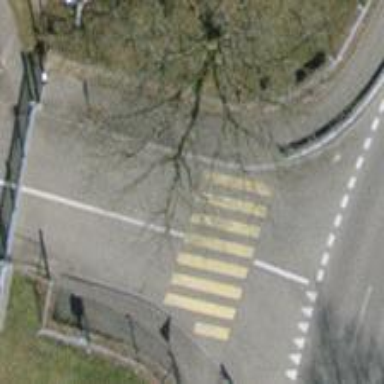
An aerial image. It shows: Marked crossing on the road.